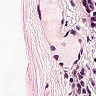
Metastatic tissue present: no